Field crop: maize
Growth stage: 2
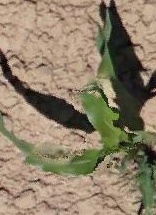
Species: maize